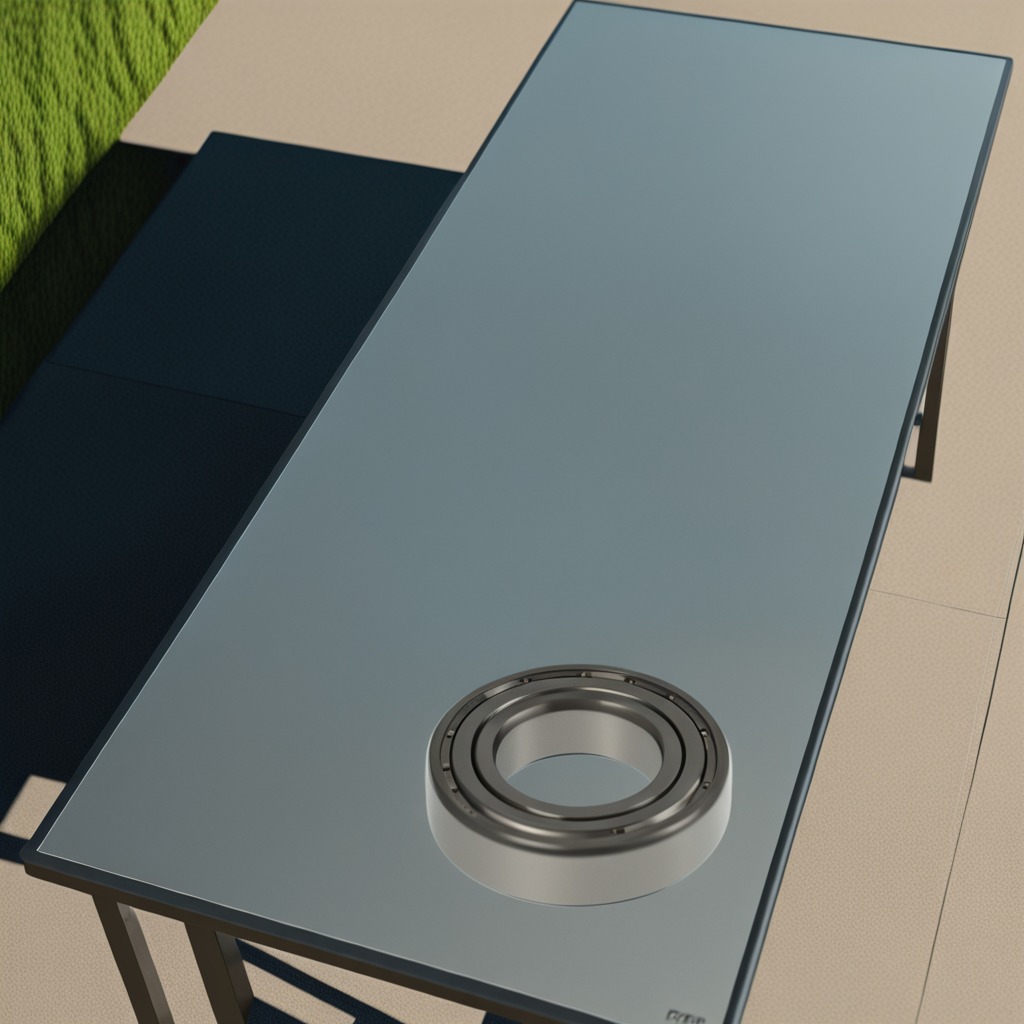
A metal ball bearing is lying on a clean utility table in a temporary outdoor tool station afternoon light present textured surface.